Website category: sports
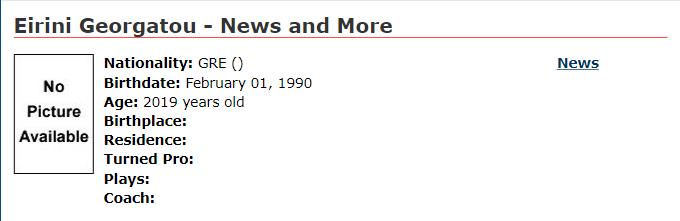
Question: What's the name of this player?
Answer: Eirini Georgatou

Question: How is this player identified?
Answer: Eirini Georgatou

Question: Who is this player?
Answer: Eirini Georgatou

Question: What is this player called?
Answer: Eirini Georgatou

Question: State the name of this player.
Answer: Eirini Georgatou

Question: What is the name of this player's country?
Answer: GRE

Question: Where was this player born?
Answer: GRE

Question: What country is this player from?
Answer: GRE

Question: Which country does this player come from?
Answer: GRE

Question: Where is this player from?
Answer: GRE

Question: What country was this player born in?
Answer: GRE

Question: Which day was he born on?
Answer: February 01, 1990

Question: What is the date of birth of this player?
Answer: February 01, 1990

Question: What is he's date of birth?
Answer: February 01, 1990

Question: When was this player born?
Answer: February 01, 1990

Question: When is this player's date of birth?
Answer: February 01, 1990

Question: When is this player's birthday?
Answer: February 01, 1990

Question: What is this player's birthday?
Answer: February 01, 1990

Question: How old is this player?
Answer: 2019 years old

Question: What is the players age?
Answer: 2019 years old

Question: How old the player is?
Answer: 2019 years old

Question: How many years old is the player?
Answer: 2019 years old